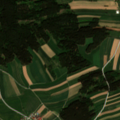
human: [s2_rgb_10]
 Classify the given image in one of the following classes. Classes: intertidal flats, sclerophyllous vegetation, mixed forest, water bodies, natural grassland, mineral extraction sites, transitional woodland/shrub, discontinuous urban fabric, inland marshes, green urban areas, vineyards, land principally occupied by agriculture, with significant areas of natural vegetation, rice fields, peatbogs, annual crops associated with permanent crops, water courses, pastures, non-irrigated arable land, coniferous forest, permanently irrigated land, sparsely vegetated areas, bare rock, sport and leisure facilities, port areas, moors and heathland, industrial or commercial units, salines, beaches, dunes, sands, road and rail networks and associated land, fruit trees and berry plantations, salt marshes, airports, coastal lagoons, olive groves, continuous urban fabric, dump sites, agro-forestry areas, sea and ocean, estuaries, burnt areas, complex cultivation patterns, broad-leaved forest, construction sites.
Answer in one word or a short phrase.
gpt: discontinuous urban fabric, non-irrigated arable land, pastures, complex cultivation patterns, land principally occupied by agriculture, with significant areas of natural vegetation, coniferous forest